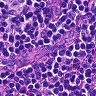
Metastatic tissue present: no